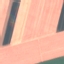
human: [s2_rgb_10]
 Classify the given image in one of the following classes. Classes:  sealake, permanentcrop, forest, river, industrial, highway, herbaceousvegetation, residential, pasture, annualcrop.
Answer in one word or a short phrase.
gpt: AnnualCrop